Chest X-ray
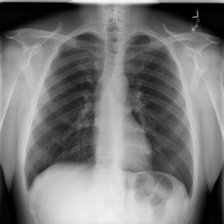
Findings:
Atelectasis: negative
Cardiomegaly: negative
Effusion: negative
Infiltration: negative
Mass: negative
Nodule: negative
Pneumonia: negative
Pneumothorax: negative
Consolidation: negative
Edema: negative
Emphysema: negative
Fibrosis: negative
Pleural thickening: negative
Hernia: negative